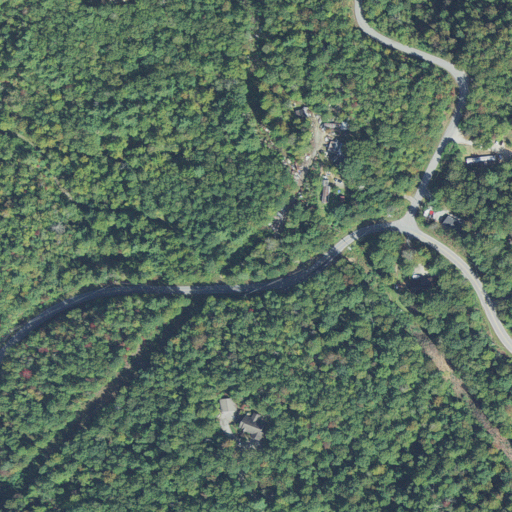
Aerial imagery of gap in North Carolina named Blue Ridge Gap containing deciduous forest, mixed forest, open development, low intensity development, and evergreen forest